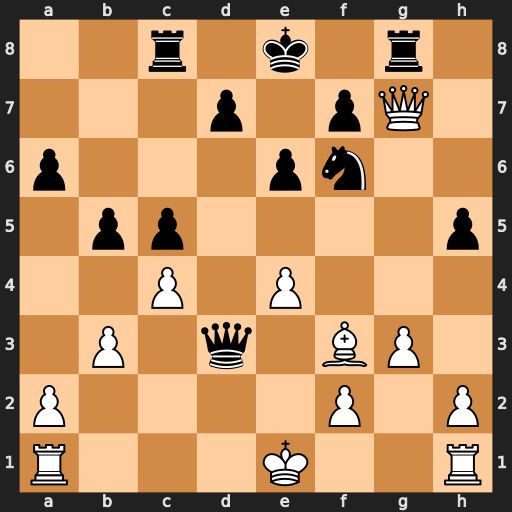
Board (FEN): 2r1k1r1/3p1pQ1/p3pn2/1pp4p/2P1P3/1P1q1BP1/P4P1P/R3K2R
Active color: w
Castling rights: KQ
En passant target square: -
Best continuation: Qxf6 Qd4 Qxd4